Field crop: maize
Growth stage: 2
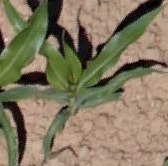
Species: maize